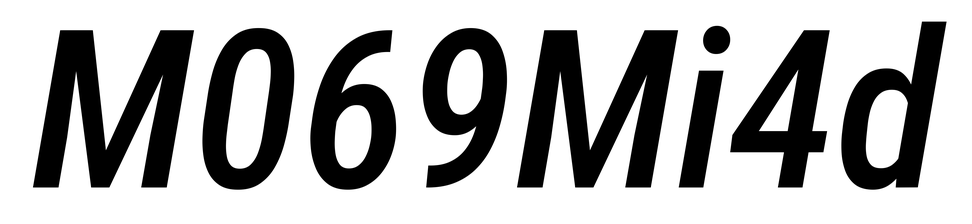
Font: Roboto-Italic_Condensed_Medium_Italic